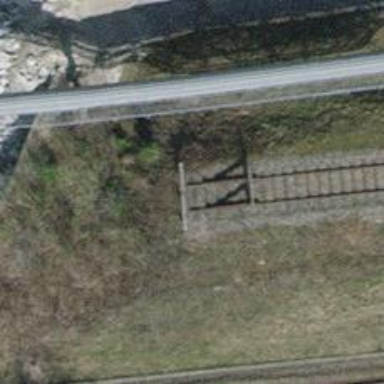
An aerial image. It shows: Railway buffer stop.